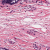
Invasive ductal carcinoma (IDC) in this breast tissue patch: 0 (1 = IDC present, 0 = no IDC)